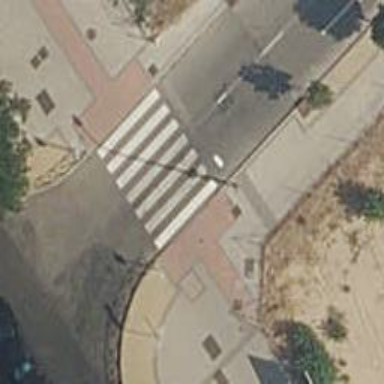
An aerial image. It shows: Sidewalk.